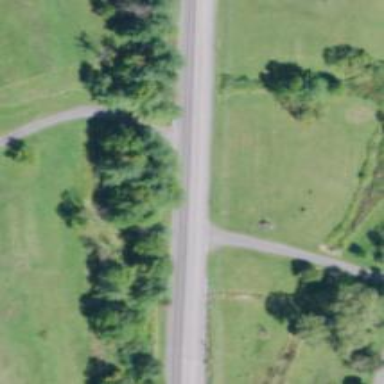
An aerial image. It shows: Primary highway.